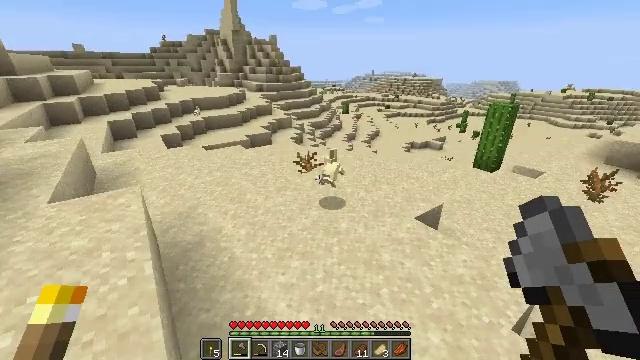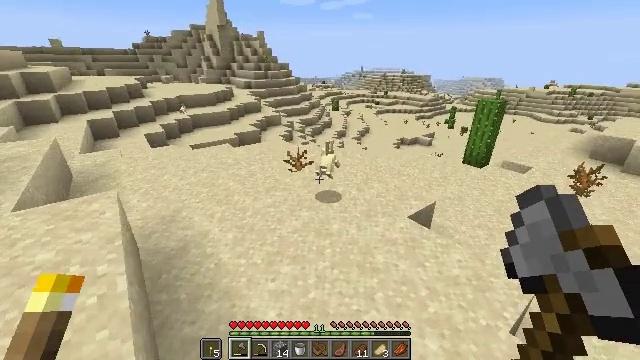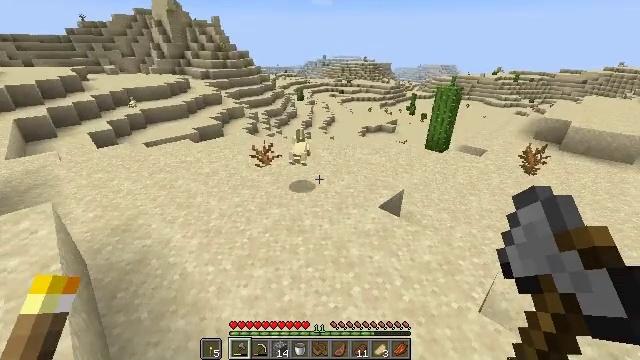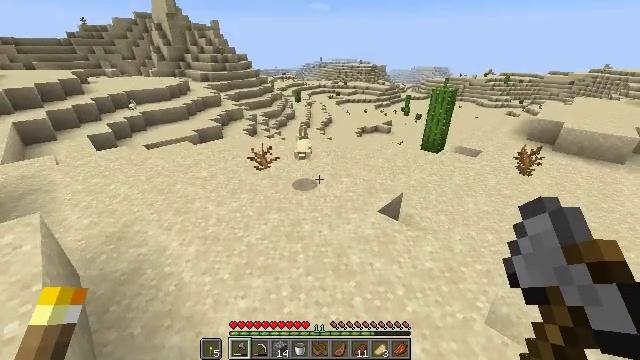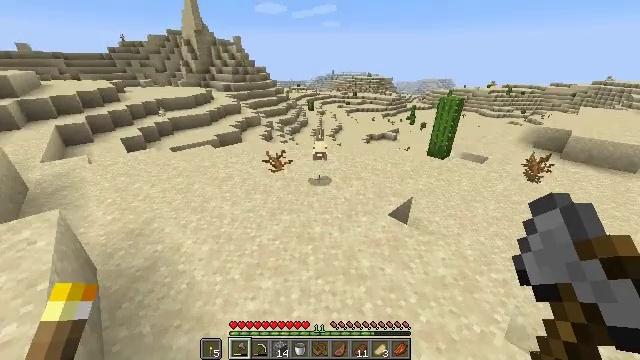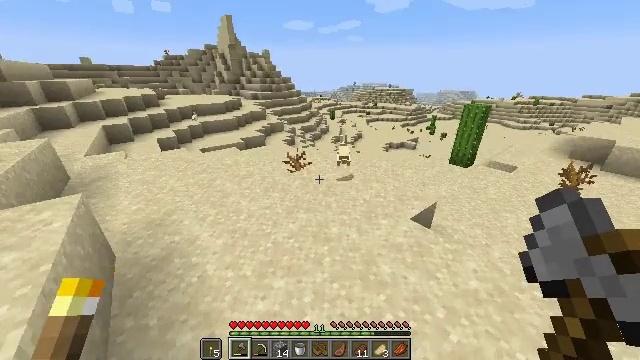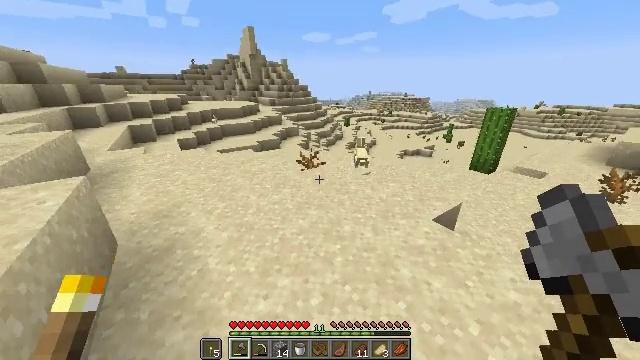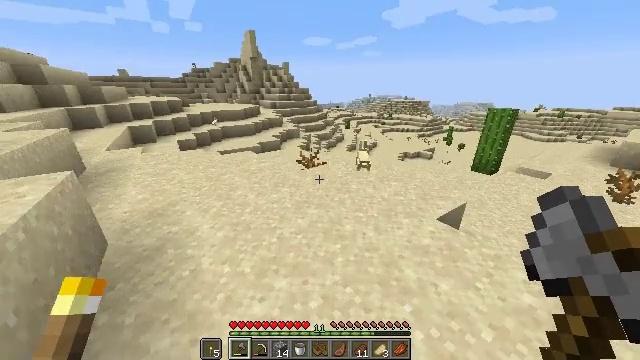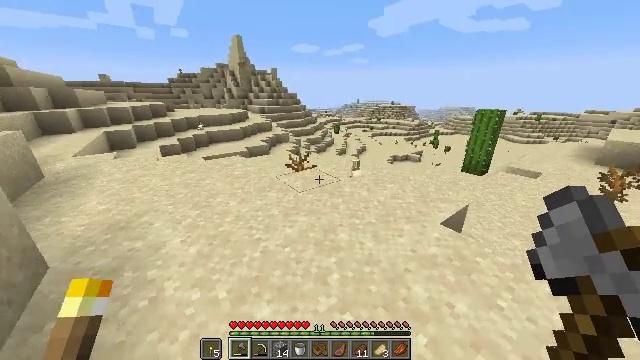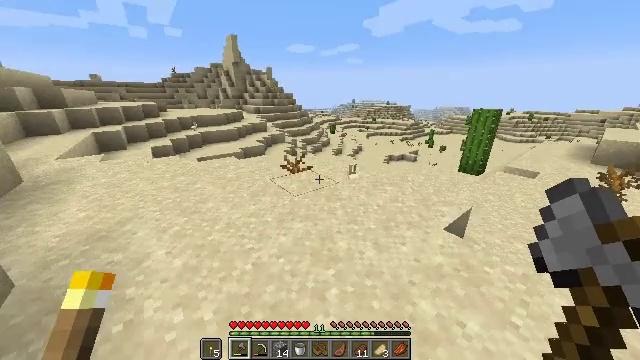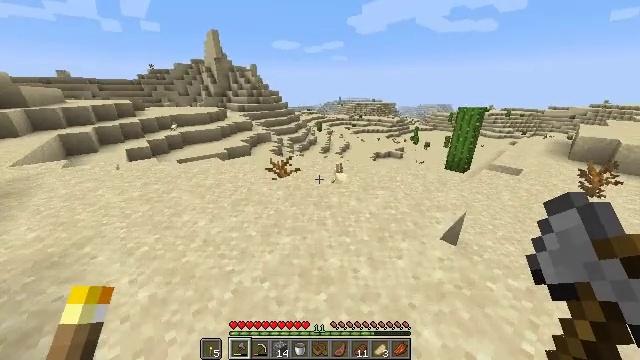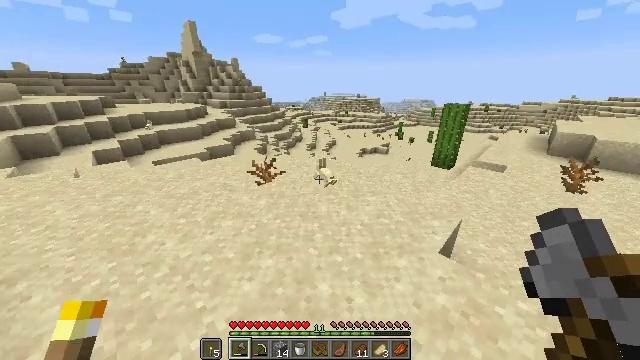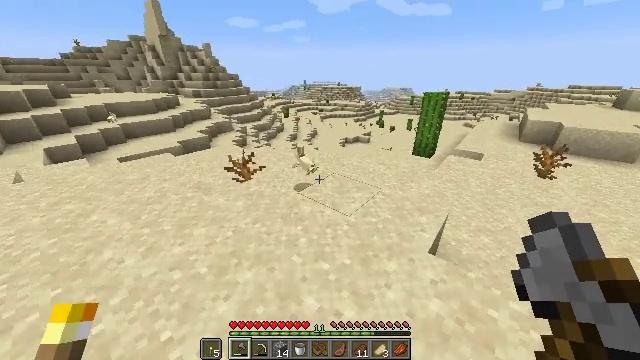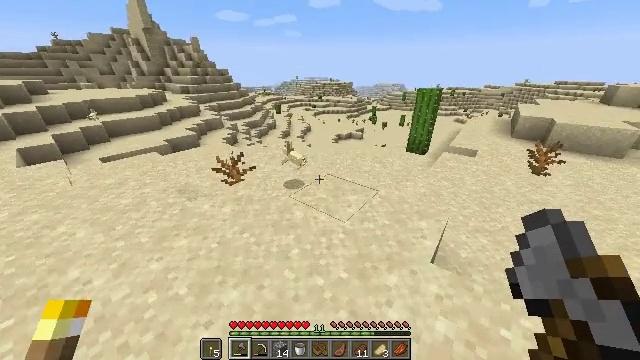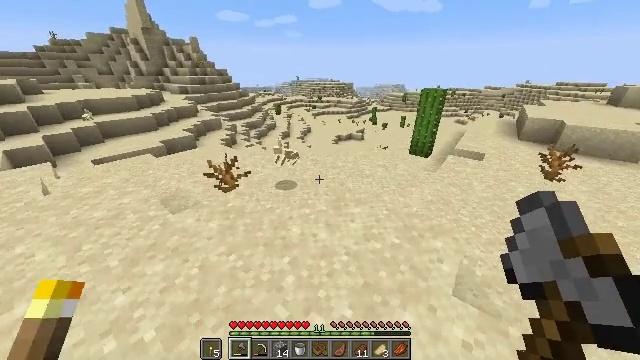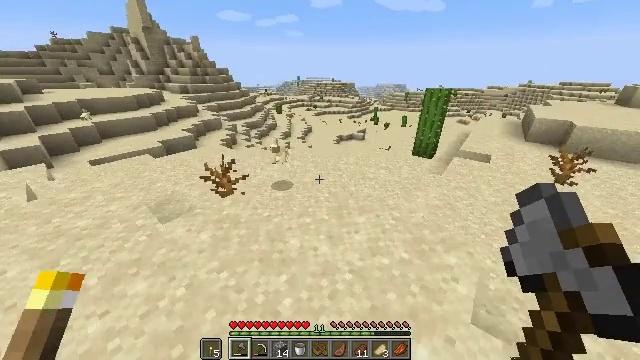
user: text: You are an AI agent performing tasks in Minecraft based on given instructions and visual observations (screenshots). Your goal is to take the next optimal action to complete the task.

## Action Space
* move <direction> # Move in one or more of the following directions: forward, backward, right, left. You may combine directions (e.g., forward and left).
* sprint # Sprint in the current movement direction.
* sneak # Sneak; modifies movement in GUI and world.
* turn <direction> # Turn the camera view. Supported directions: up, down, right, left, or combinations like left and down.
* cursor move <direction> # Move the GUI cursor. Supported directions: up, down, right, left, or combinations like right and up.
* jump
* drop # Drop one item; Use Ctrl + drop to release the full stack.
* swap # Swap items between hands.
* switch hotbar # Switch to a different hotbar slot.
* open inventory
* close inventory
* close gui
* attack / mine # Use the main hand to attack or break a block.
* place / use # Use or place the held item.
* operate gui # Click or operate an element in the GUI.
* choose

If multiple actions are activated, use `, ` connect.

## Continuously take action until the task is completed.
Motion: motion action
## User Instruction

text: Kill the rabbit.
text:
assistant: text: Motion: move forward, turn right
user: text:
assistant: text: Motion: move forward, sprint, turn right and down
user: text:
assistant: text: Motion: move forward, sprint
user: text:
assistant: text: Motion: move forward, sprint, turn left
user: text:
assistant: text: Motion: move forward, sprint, turn left and up
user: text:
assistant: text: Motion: move forward, sprint, turn left and up
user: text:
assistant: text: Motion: move forward, sprint
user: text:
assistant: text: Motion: move forward, sprint, turn right and up
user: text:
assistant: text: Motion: move forward, turn right
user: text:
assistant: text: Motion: move forward, turn right
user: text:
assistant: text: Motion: move forward, turn right
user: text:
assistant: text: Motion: move forward, turn right and down
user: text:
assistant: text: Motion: move forward, turn right and down
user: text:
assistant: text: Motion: move forward
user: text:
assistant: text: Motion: move forward
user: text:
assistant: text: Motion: move forward, turn left and down
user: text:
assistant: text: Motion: move forward, sprint
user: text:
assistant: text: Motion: move forward, sprint, turn left
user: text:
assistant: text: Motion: move forward, sprint, turn left
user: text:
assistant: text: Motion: move forward, sprint, turn left
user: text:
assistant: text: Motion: move forward, sprint, turn left
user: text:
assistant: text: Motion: move forward, sprint, turn left and down
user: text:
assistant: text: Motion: move forward, sprint, turn left
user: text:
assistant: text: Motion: move forward, sprint, turn left
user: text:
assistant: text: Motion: move forward
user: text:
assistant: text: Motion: move forward, turn right
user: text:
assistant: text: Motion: move forward, turn right and up
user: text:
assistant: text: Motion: move forward, turn right
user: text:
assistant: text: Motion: move forward, turn right
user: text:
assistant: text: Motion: move forward